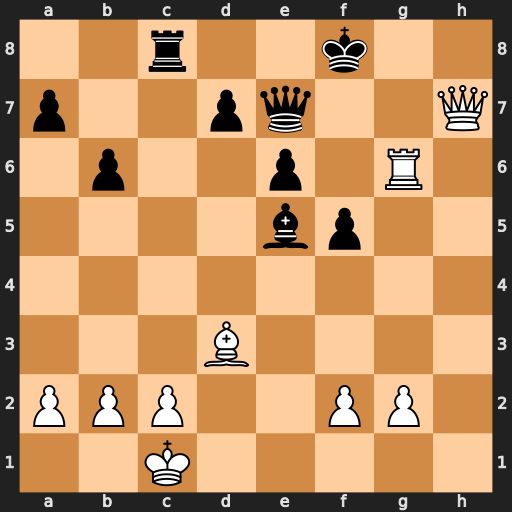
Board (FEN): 2r2k2/p2pq2Q/1p2p1R1/4bp2/8/3B4/PPP2PP1/2K5
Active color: w
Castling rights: -
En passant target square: -
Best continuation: Rg8#